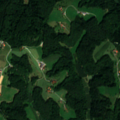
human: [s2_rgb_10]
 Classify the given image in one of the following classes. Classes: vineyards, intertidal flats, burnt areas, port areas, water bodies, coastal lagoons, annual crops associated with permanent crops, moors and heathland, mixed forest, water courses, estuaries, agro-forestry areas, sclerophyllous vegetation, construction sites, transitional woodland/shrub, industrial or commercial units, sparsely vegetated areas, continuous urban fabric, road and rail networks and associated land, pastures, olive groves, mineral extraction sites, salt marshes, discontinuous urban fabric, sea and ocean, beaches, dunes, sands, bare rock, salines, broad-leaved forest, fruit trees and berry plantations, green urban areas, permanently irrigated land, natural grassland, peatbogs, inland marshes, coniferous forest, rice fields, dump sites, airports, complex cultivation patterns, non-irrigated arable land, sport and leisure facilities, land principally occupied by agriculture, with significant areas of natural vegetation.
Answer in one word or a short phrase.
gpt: pastures, land principally occupied by agriculture, with significant areas of natural vegetation, broad-leaved forest